Field crop: maize
Growth stage: 1
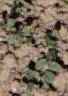
Species: convolvulus